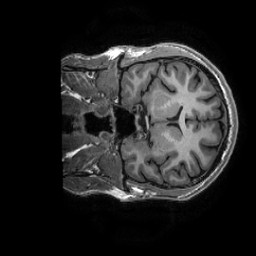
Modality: T1w
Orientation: coronal
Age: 26
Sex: male
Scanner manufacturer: ge
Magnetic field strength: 3 T
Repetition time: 0.0073 s
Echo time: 0.003 s